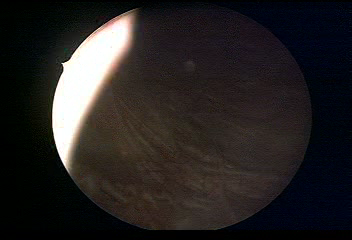
Modality: WLC
Class: Normal mucosa
Bladder cancer association: No